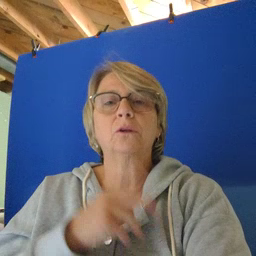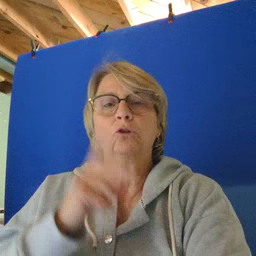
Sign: balloon